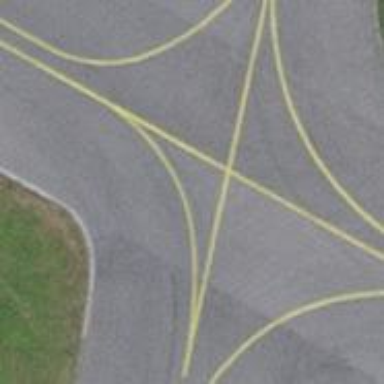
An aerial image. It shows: View of taxiway at the airport.